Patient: sex F, age 73
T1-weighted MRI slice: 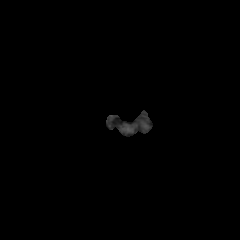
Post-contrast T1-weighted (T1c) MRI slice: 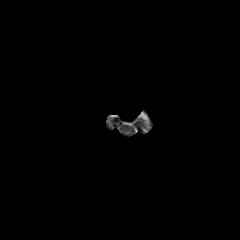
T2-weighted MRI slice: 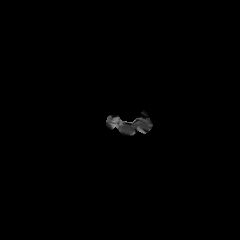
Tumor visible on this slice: no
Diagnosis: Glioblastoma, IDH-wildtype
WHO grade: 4